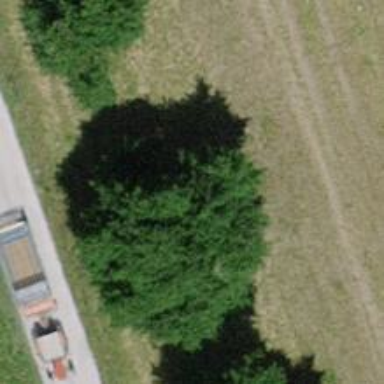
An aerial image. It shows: Deciduous tree with broadleaved leaves.